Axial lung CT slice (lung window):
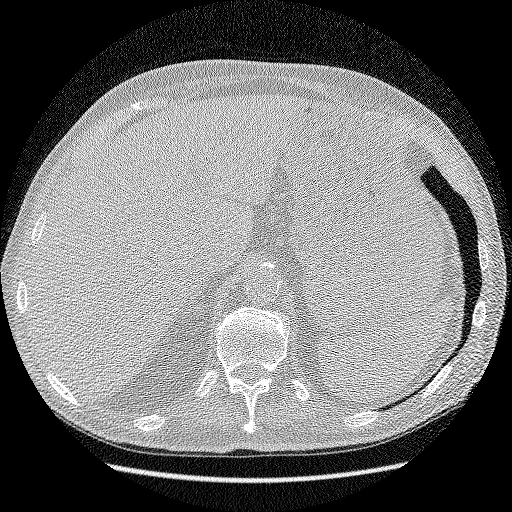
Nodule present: no